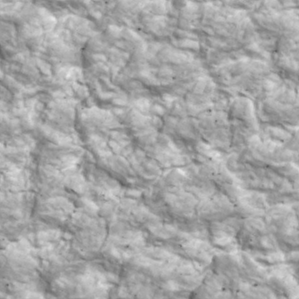
Label: non_frost